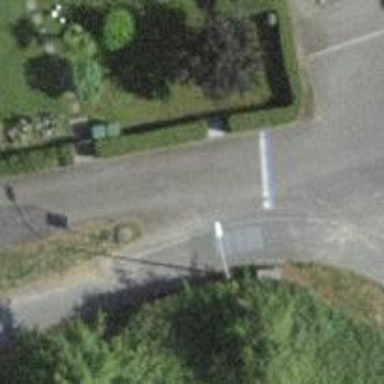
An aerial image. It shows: Bollard.